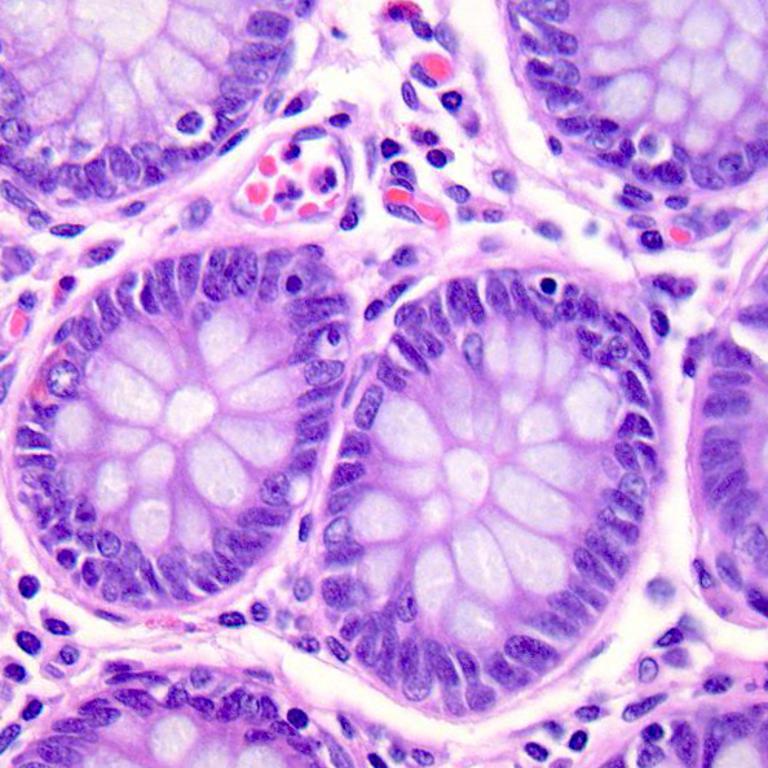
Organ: colon
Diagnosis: benign